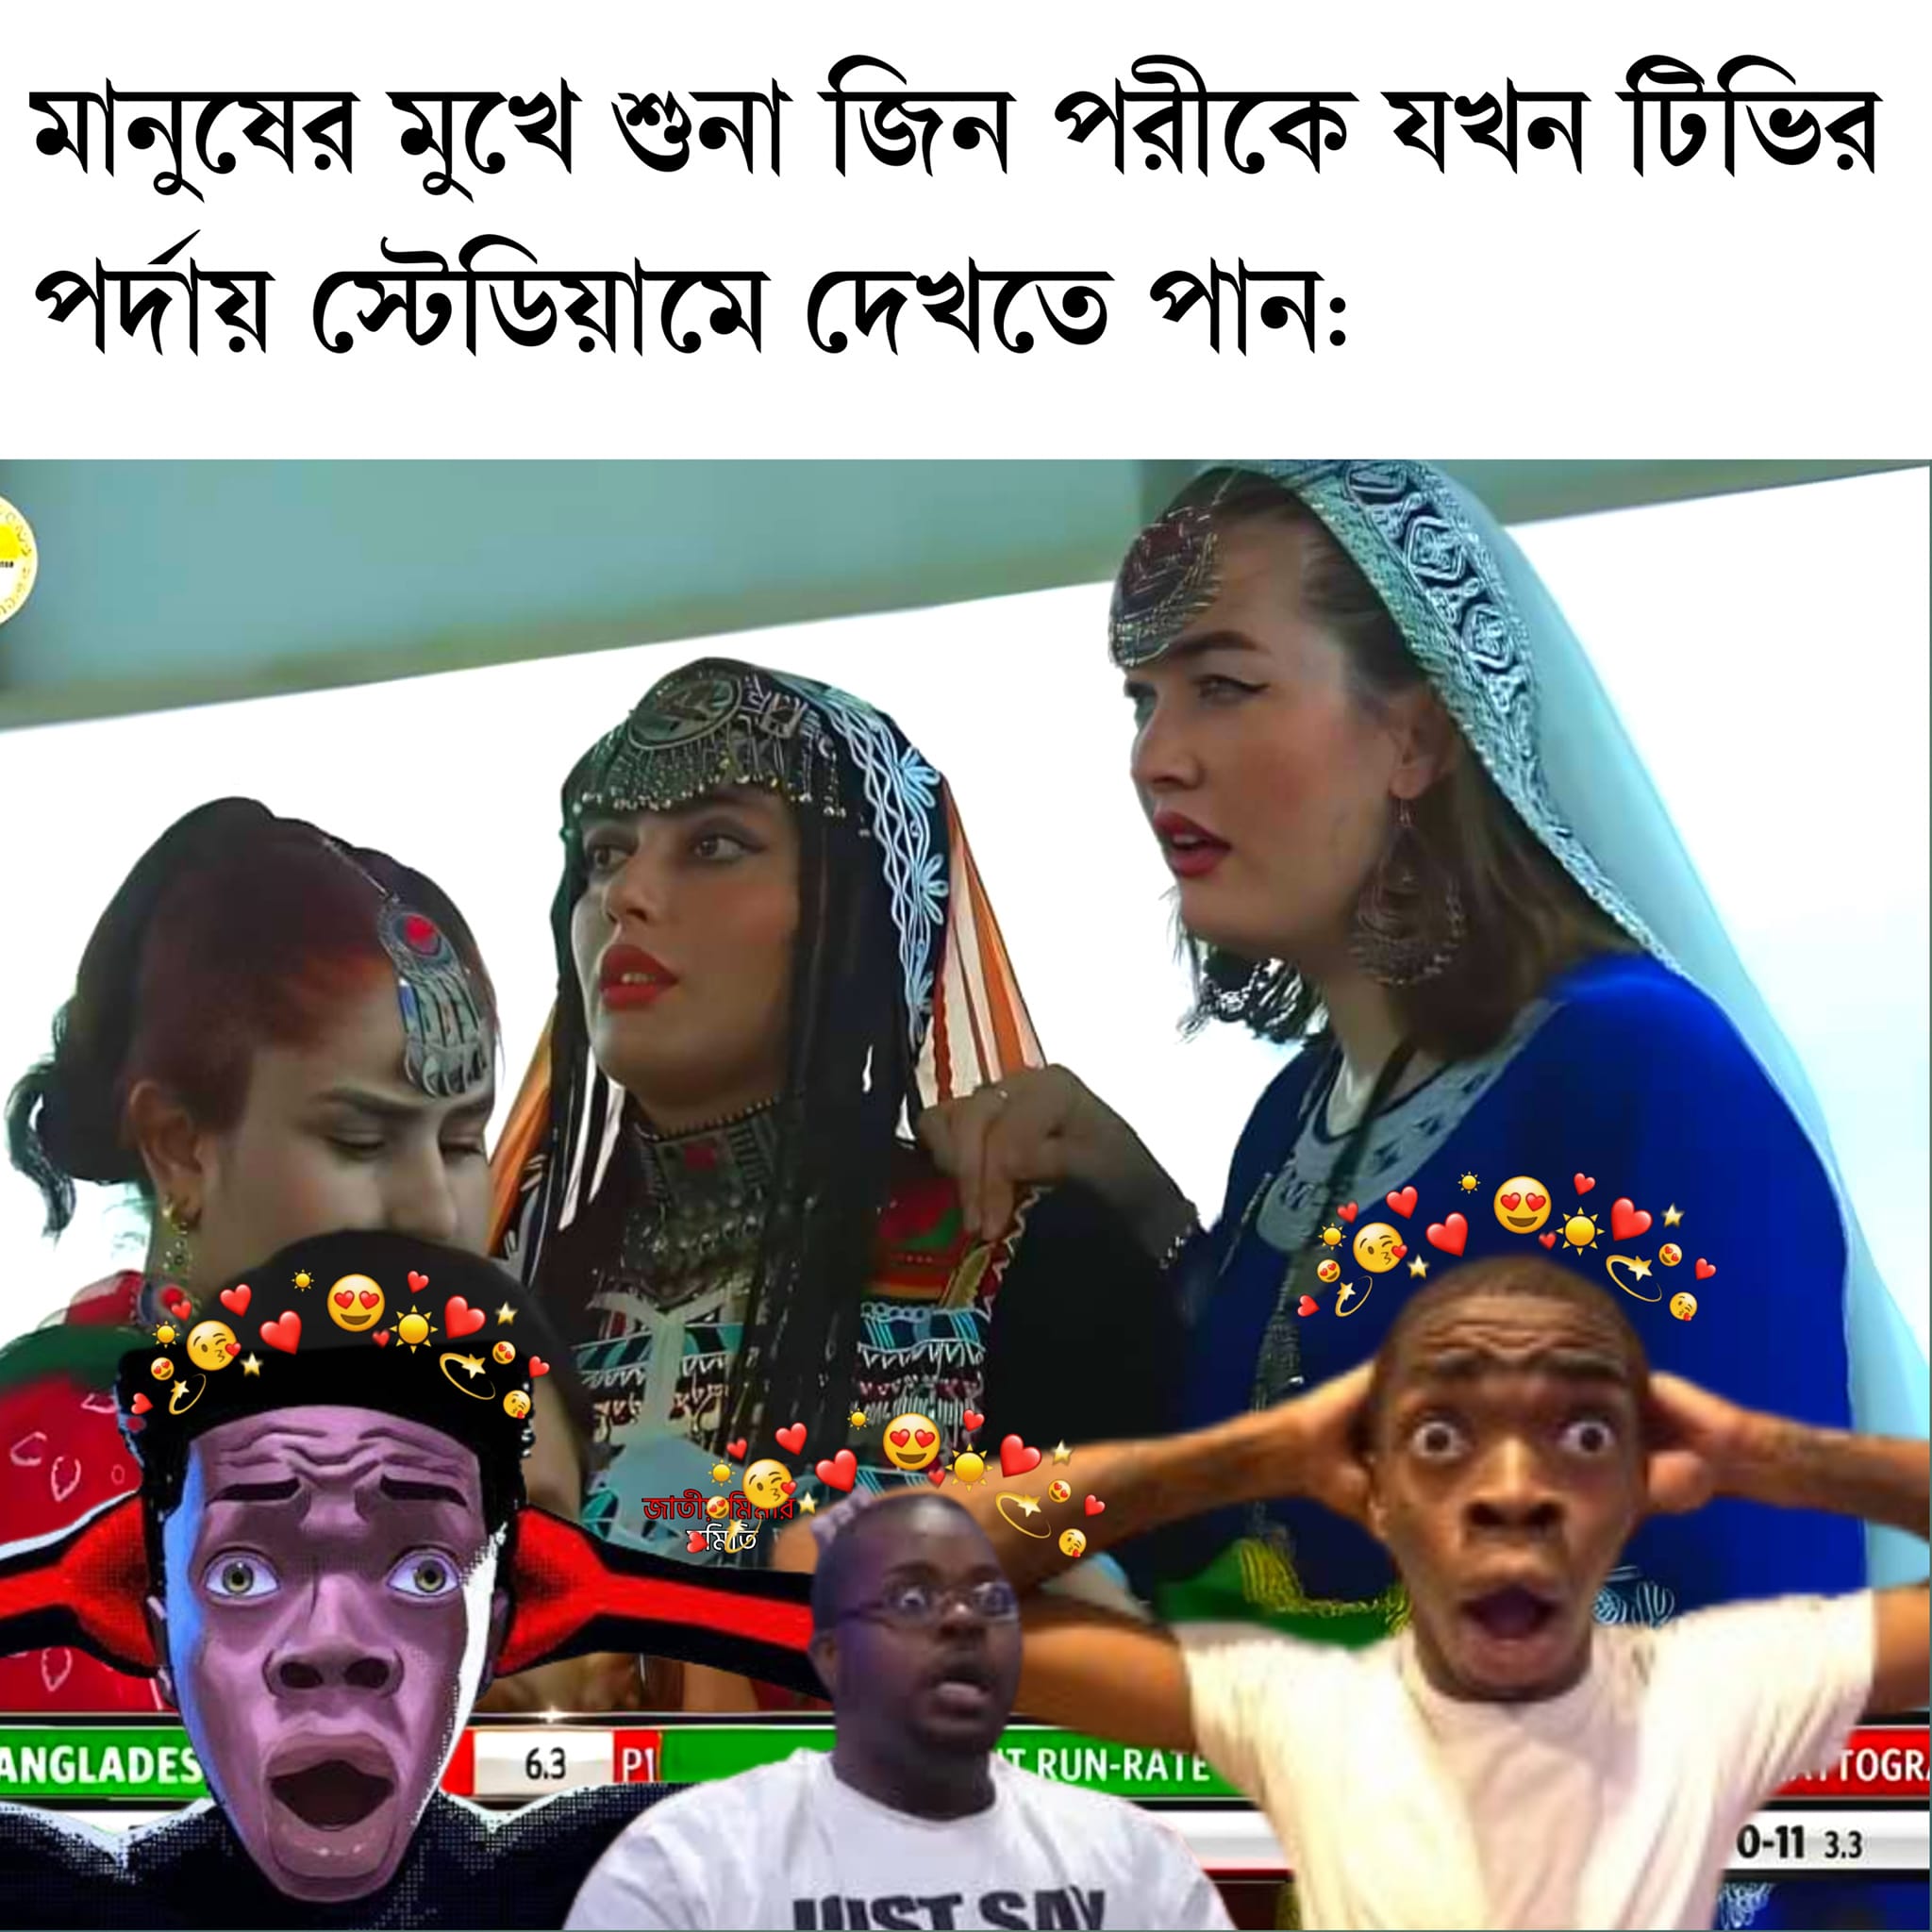
Text: মানুষের মুখে শুনা জিন পরীকে যখন টিভির পর্দায় স্টেডিয়ামে দেখতে পান
Label: Non Hate